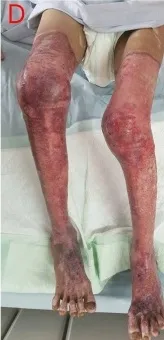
D) 30th day of admission, NPWT installation has been completed. Patient care was then continued with open wound treatment using Vaseline.
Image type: medical_photograph (skin_photograph)